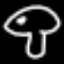
Label: mushroom